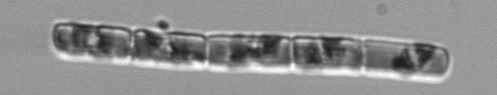
Label: Guinardia_delicatula